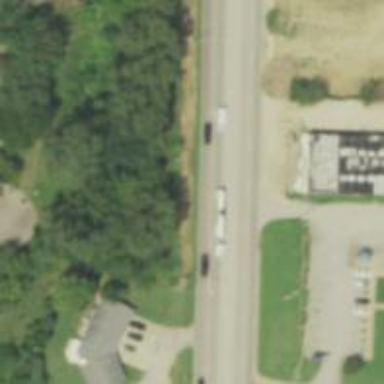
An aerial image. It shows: Trunk highway.